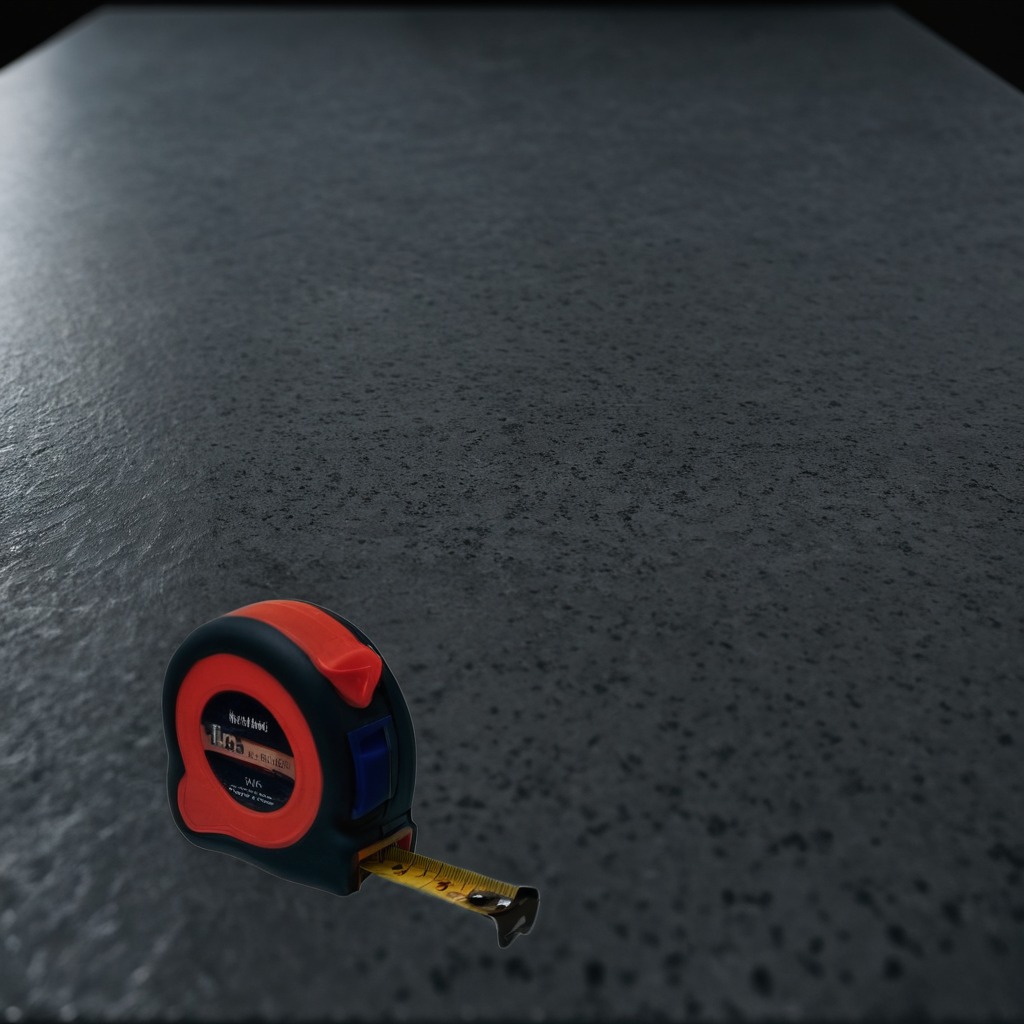
A measuring tape is lying on the clean granite table inside a workshop at night.